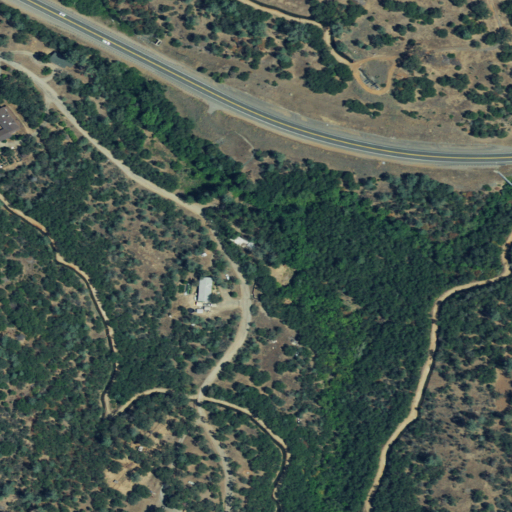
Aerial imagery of valley in California named Riffle Box Ravine containing evergreen forest, shrub, open development, low intensity development, and medium intensity development